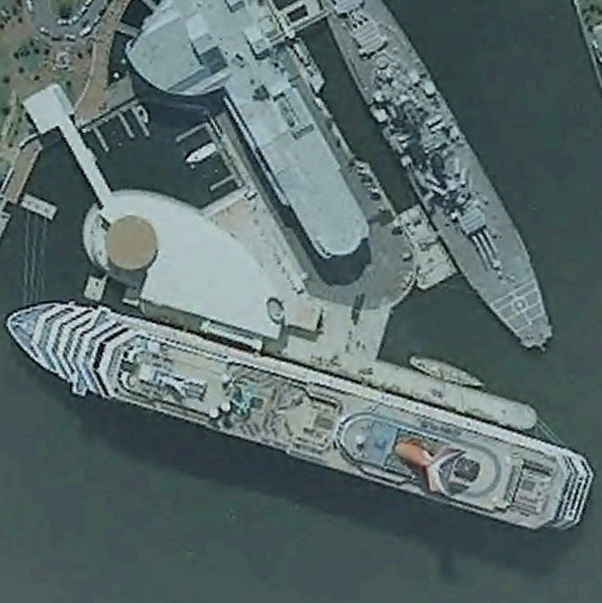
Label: civil